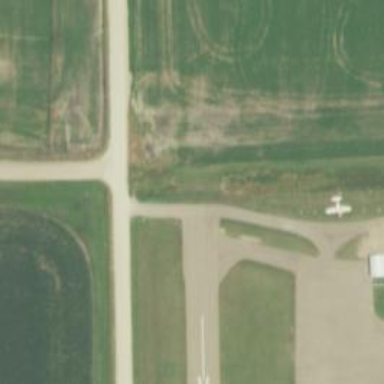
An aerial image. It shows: Runway with displaced threshold at the airport.